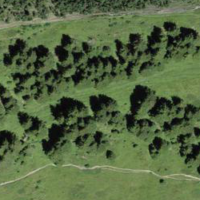
EUNIS habitat code: 32
Species observed at this site:
Rhododendron ferrugineum
Traunsteinera globosa
Carduus defloratus
Orchis mascula